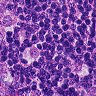
Metastatic tissue present: yes